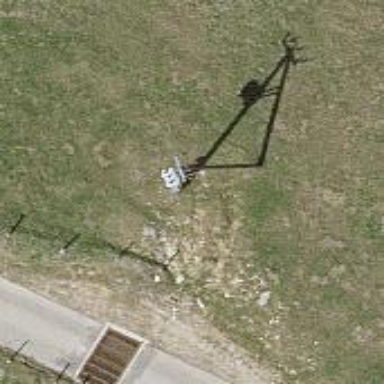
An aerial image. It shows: Distribution transformer on power pole.